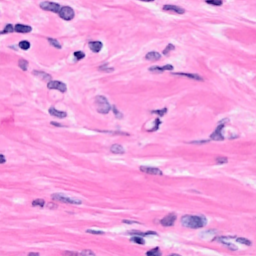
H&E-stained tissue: Breast